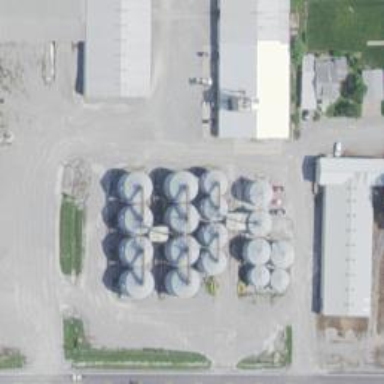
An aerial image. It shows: Silo.